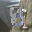
Label: 8